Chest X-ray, PA view. Patient: 61 years old, sex M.
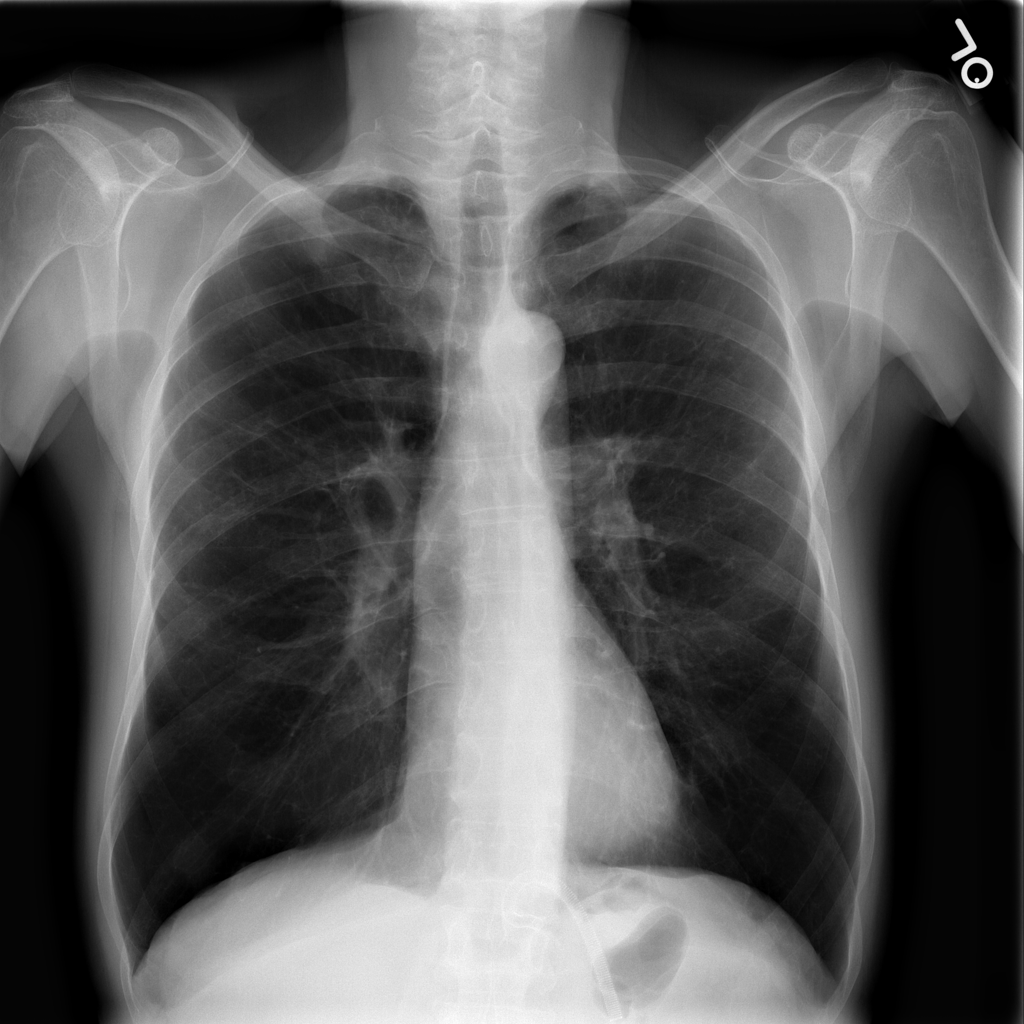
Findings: Fibrosis